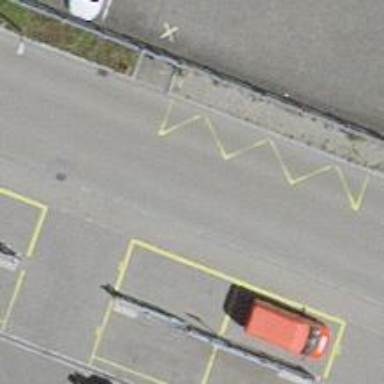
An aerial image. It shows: Bus stop with designated stop position for public transport.